Question: i have a problem with my simple google map in android
here is my MapsActivity.java
'''
package udin.MapsActivity;
import com.google.android.maps.MapActivity;
import com.google.android.maps.MapView;
import android.os.Bundle;
public class MapsActivity extends MapActivity {
/** Called when the activity is first created. */
@Override
public void onCreate(Bundle savedInstanceState) {
super.onCreate(savedInstanceState);
setContentView(R.layout.main);
}
@Override
protected boolean isRouteDisplayed() {
return false;
}
}
'''
and this is my main.xml
'''
<?xml version="1.0" encoding="utf-8"?>
<RelativeLayout xmlns:android="http://schemas.android.com/apk/res/android"
android:layout_width="fill_parent"
android:layout_height="fill_parent">
<com.google.android.maps.MapView
android:id="@+id/mapView"
android:layout_width="fill_parent"
android:layout_height="fill_parent"
android:enabled="true"
android:clickable="true"
android:apiKey="00j2bA4ivSvH0cSDJJ4aiPiVCq_OSH0adwf6I2w"
/>
</RelativeLayout>
'''
and this is my AndroidManifest.xml
'''
<?xml version="1.0" encoding="utf-8"?>
<manifest xmlns:android="http://schemas.android.com/apk/res/android"
package="udin.MapsActivity"
android:versionCode="1"
android:versionName="1.0">
<application android:icon="@drawable/icon" android:label="@string/app_name">
<activity android:name=".MapsActivity"
android:label="@string/app_name">
<intent-filter>
<action android:name="android.intent.action.MAIN" />
<category android:name="android.intent.category.LAUNCHER" />
</intent-filter>
</activity>
<uses-library android:name="com.google.android.maps" />
</application>
<uses-permission android:name="android.permission.INTERNET" />
</manifest>
'''
when i run this, its have no error in DDMS
but why the map doesn't show up like this

the code for GoogleMap API is right...
yesterday i try this code is work for me....but now why this isn't work?
can anyone help??why this is happening?
i will really appreciate if you can help me
Thank You
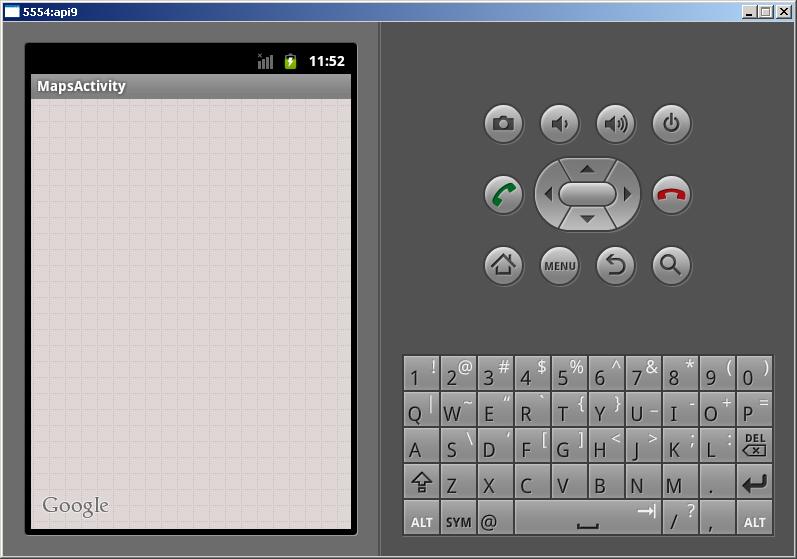
Answer: Try putting the uses-permissions tags above the application in the manifest file. Also, I think that occasionally the signing between Eclipse and the Emulator gets messed up, and restarting both can sometimes fix the issue.